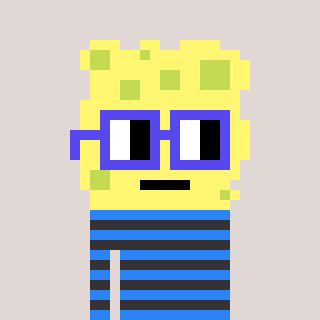
a pixel art character with square blue glasses, a sponge-shaped head and a grayscale-colored body on a warm background